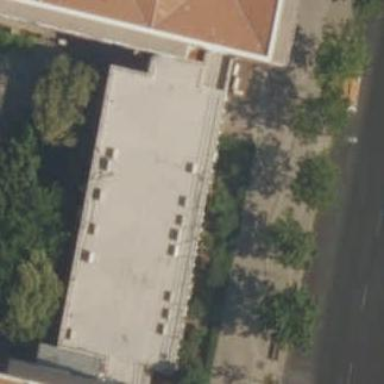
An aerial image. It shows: Government office building.